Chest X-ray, PA view. Patient: 58 years old, sex F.
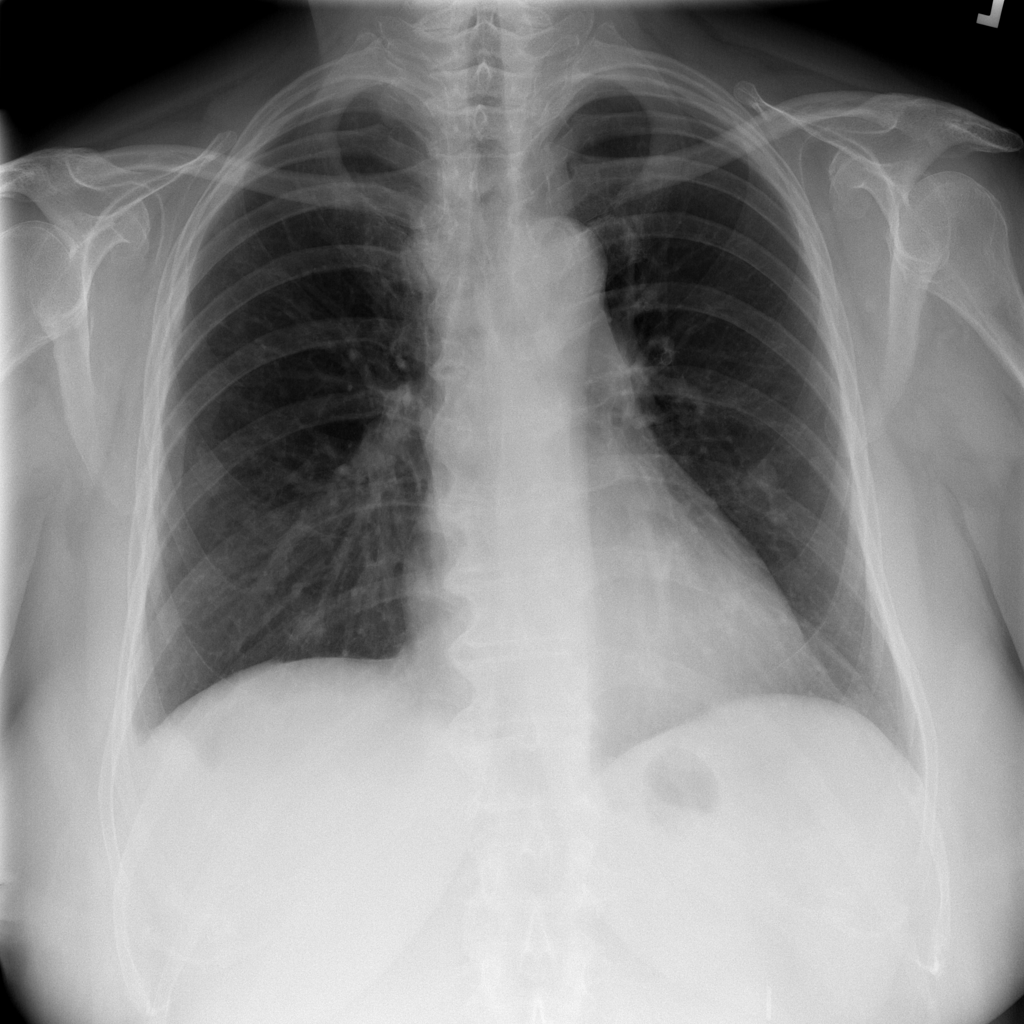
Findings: Nodule